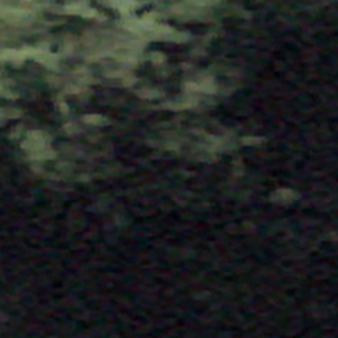
Label: other